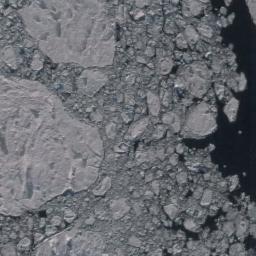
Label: sea_ice